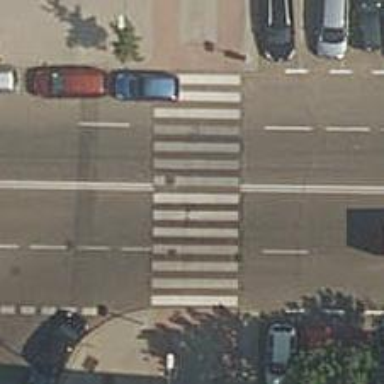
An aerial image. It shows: Road crossing with traffic signals.